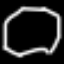
Label: octagon